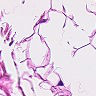
Metastatic tissue present: no